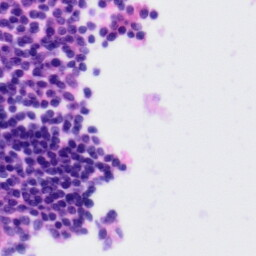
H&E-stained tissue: Tonsil